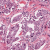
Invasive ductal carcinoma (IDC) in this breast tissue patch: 1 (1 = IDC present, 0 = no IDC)